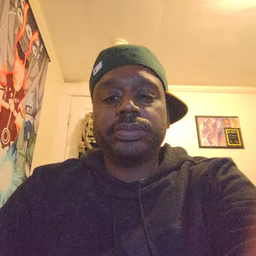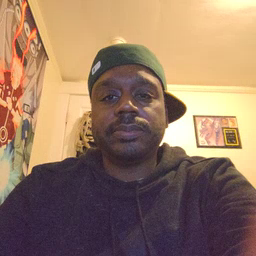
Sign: brown